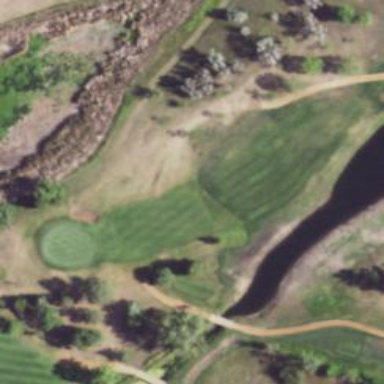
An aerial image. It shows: Grassy area designated as golf fairway.